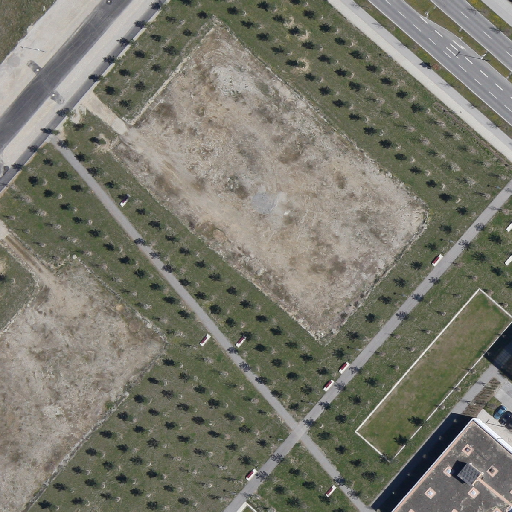
Referring expression: vehicle